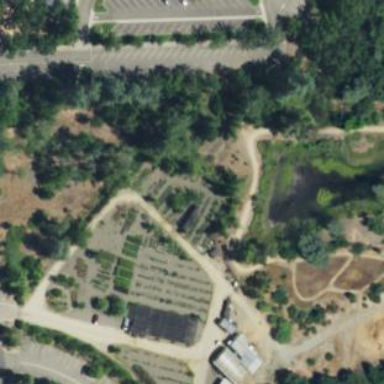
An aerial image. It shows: Plant nursery area.